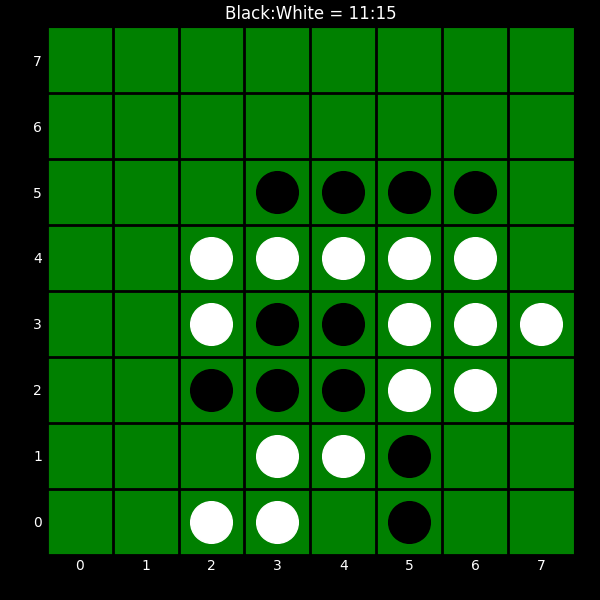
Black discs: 11
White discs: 15